Current action and preconditions to check: path_clear

Your task: For each precondition in the list above, predict whether it will hold at this action.

Consider the current scene as observed from the mobile robot's camera, and analyze the predicted future states of all dynamic agents (e.g., people, animals, vehicles, or any moving entities) within the NEXT SECOND.

IMPORTANT: Only answer "very likely" if you are absolutely certain—based on strong, clear evidence—that a dynamic agent will violate the precondition in the predicted future state. Do NOT answer "very likely" for unlikely, ambiguous, or low-probability risks.

Ask yourself for each precondition: Is there a high probability, with clear and convincing evidence, that the predicted future states of any dynamic agent will interfere with the predicted future state of the currently executing action within the NEXT SECOND, causing that precondition to fail?

Assess the risk level based on these predictions. Use "likely" or "very likely" if motions create a clear risk of interference.

Use "neutral" or "improbable" if agents are nearby but their predicted paths are clearly diverging or non-conflicting.

Failure Risk Categories: "very improbable", "improbable", "neutral", "likely", "very likely"

Answer Format: Output ONLY the probability_of_failure value from these categories: "very improbable", "improbable", "neutral", "likely", "very likely"

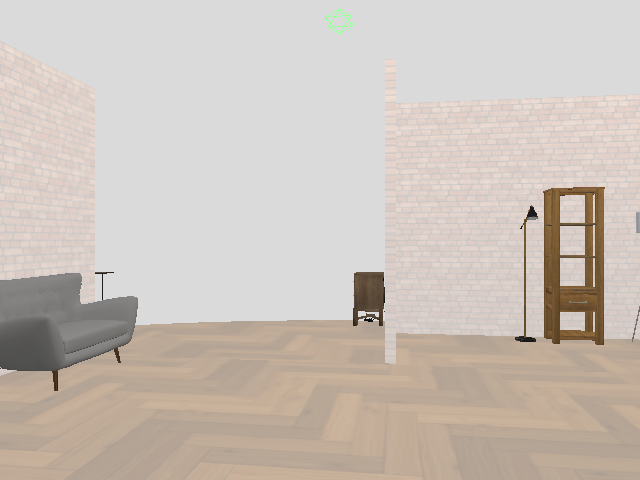

Answer: very improbable